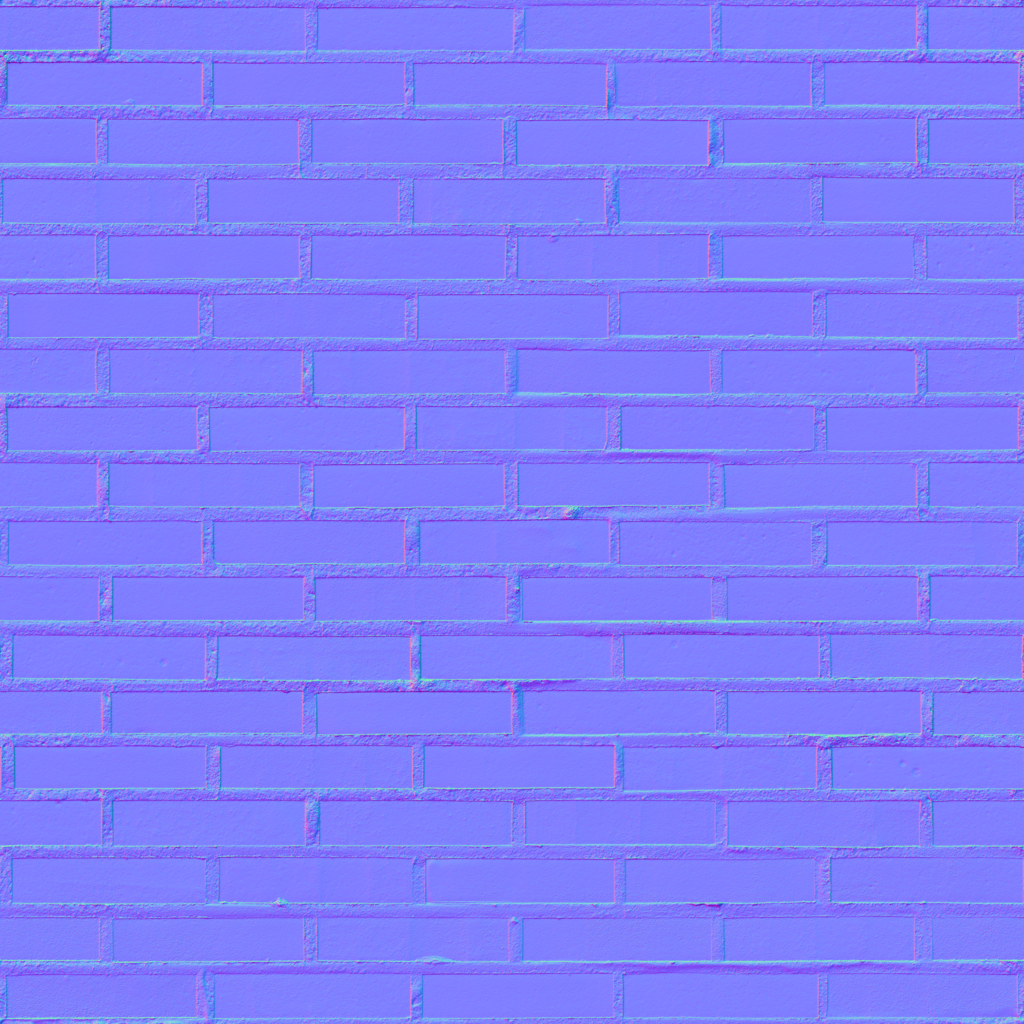
Texture map type: NormalDX